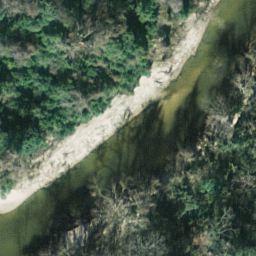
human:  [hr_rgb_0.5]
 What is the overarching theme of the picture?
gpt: river